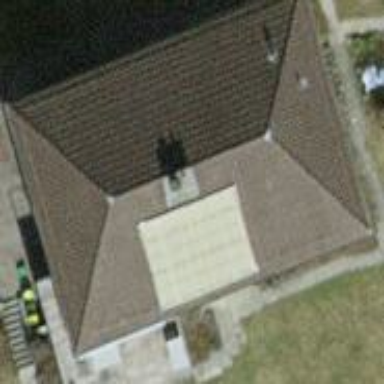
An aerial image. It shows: Simple and straightforward house.